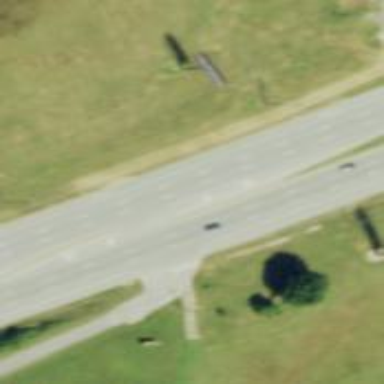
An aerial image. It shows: Asphalt road classified as trunk route.